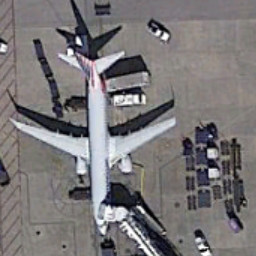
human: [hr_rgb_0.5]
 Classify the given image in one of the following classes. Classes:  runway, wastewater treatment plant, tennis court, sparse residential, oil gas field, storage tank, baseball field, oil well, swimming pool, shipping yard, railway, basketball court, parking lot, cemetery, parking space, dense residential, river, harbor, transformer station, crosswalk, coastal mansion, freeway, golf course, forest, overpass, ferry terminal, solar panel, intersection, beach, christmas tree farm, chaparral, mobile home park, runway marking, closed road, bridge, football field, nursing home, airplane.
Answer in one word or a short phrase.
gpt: airplane